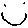
Label: smiley face